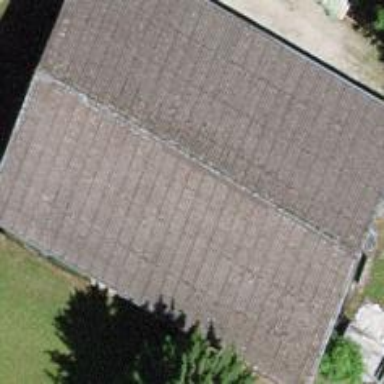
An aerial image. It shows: Barn.